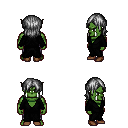
a pixel art fantasy rpg character, male body template, orc, green skin, gray robe, metal pants, gray long bangs hairstyle, brown shoes, four views (front, back, left, right), 2x2 character sprite sheet, small pixel art, hard edges, no anti-aliasing